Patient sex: M
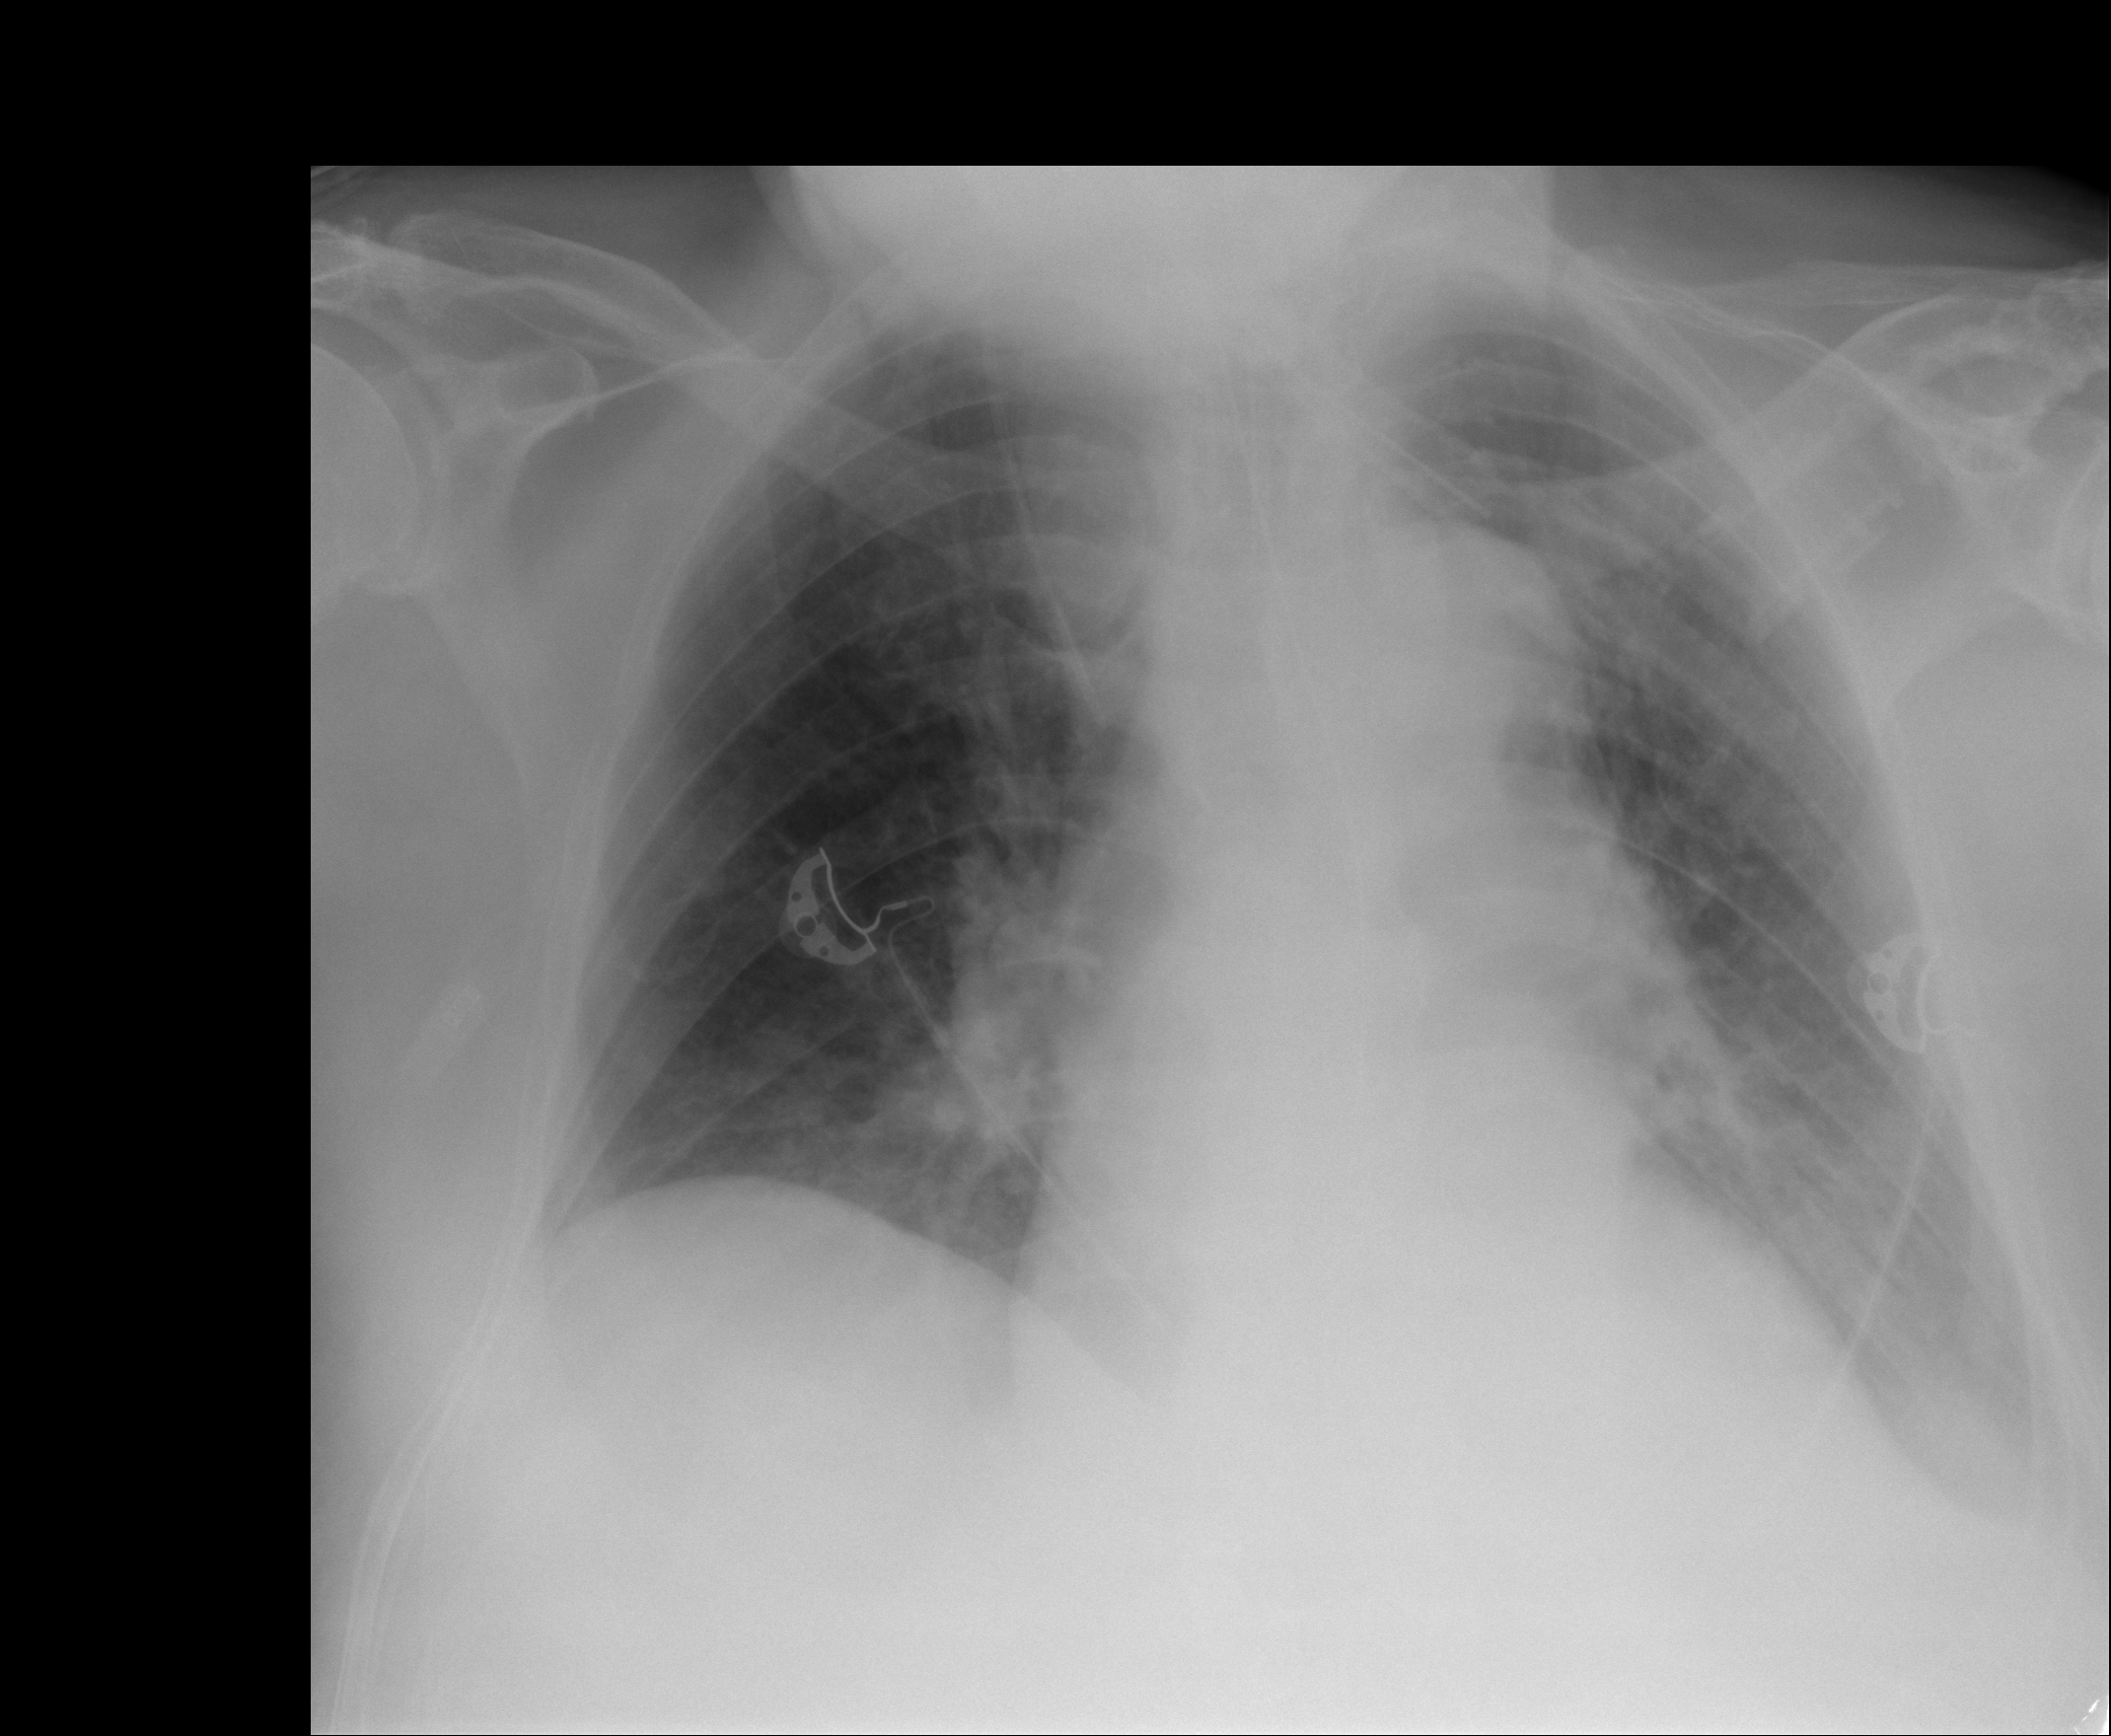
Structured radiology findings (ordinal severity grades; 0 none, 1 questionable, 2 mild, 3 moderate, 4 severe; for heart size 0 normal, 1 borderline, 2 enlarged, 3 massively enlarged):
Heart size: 0
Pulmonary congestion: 0
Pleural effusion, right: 0
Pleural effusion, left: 2
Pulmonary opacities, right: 0
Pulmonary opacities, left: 0
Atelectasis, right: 0
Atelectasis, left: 2